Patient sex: M
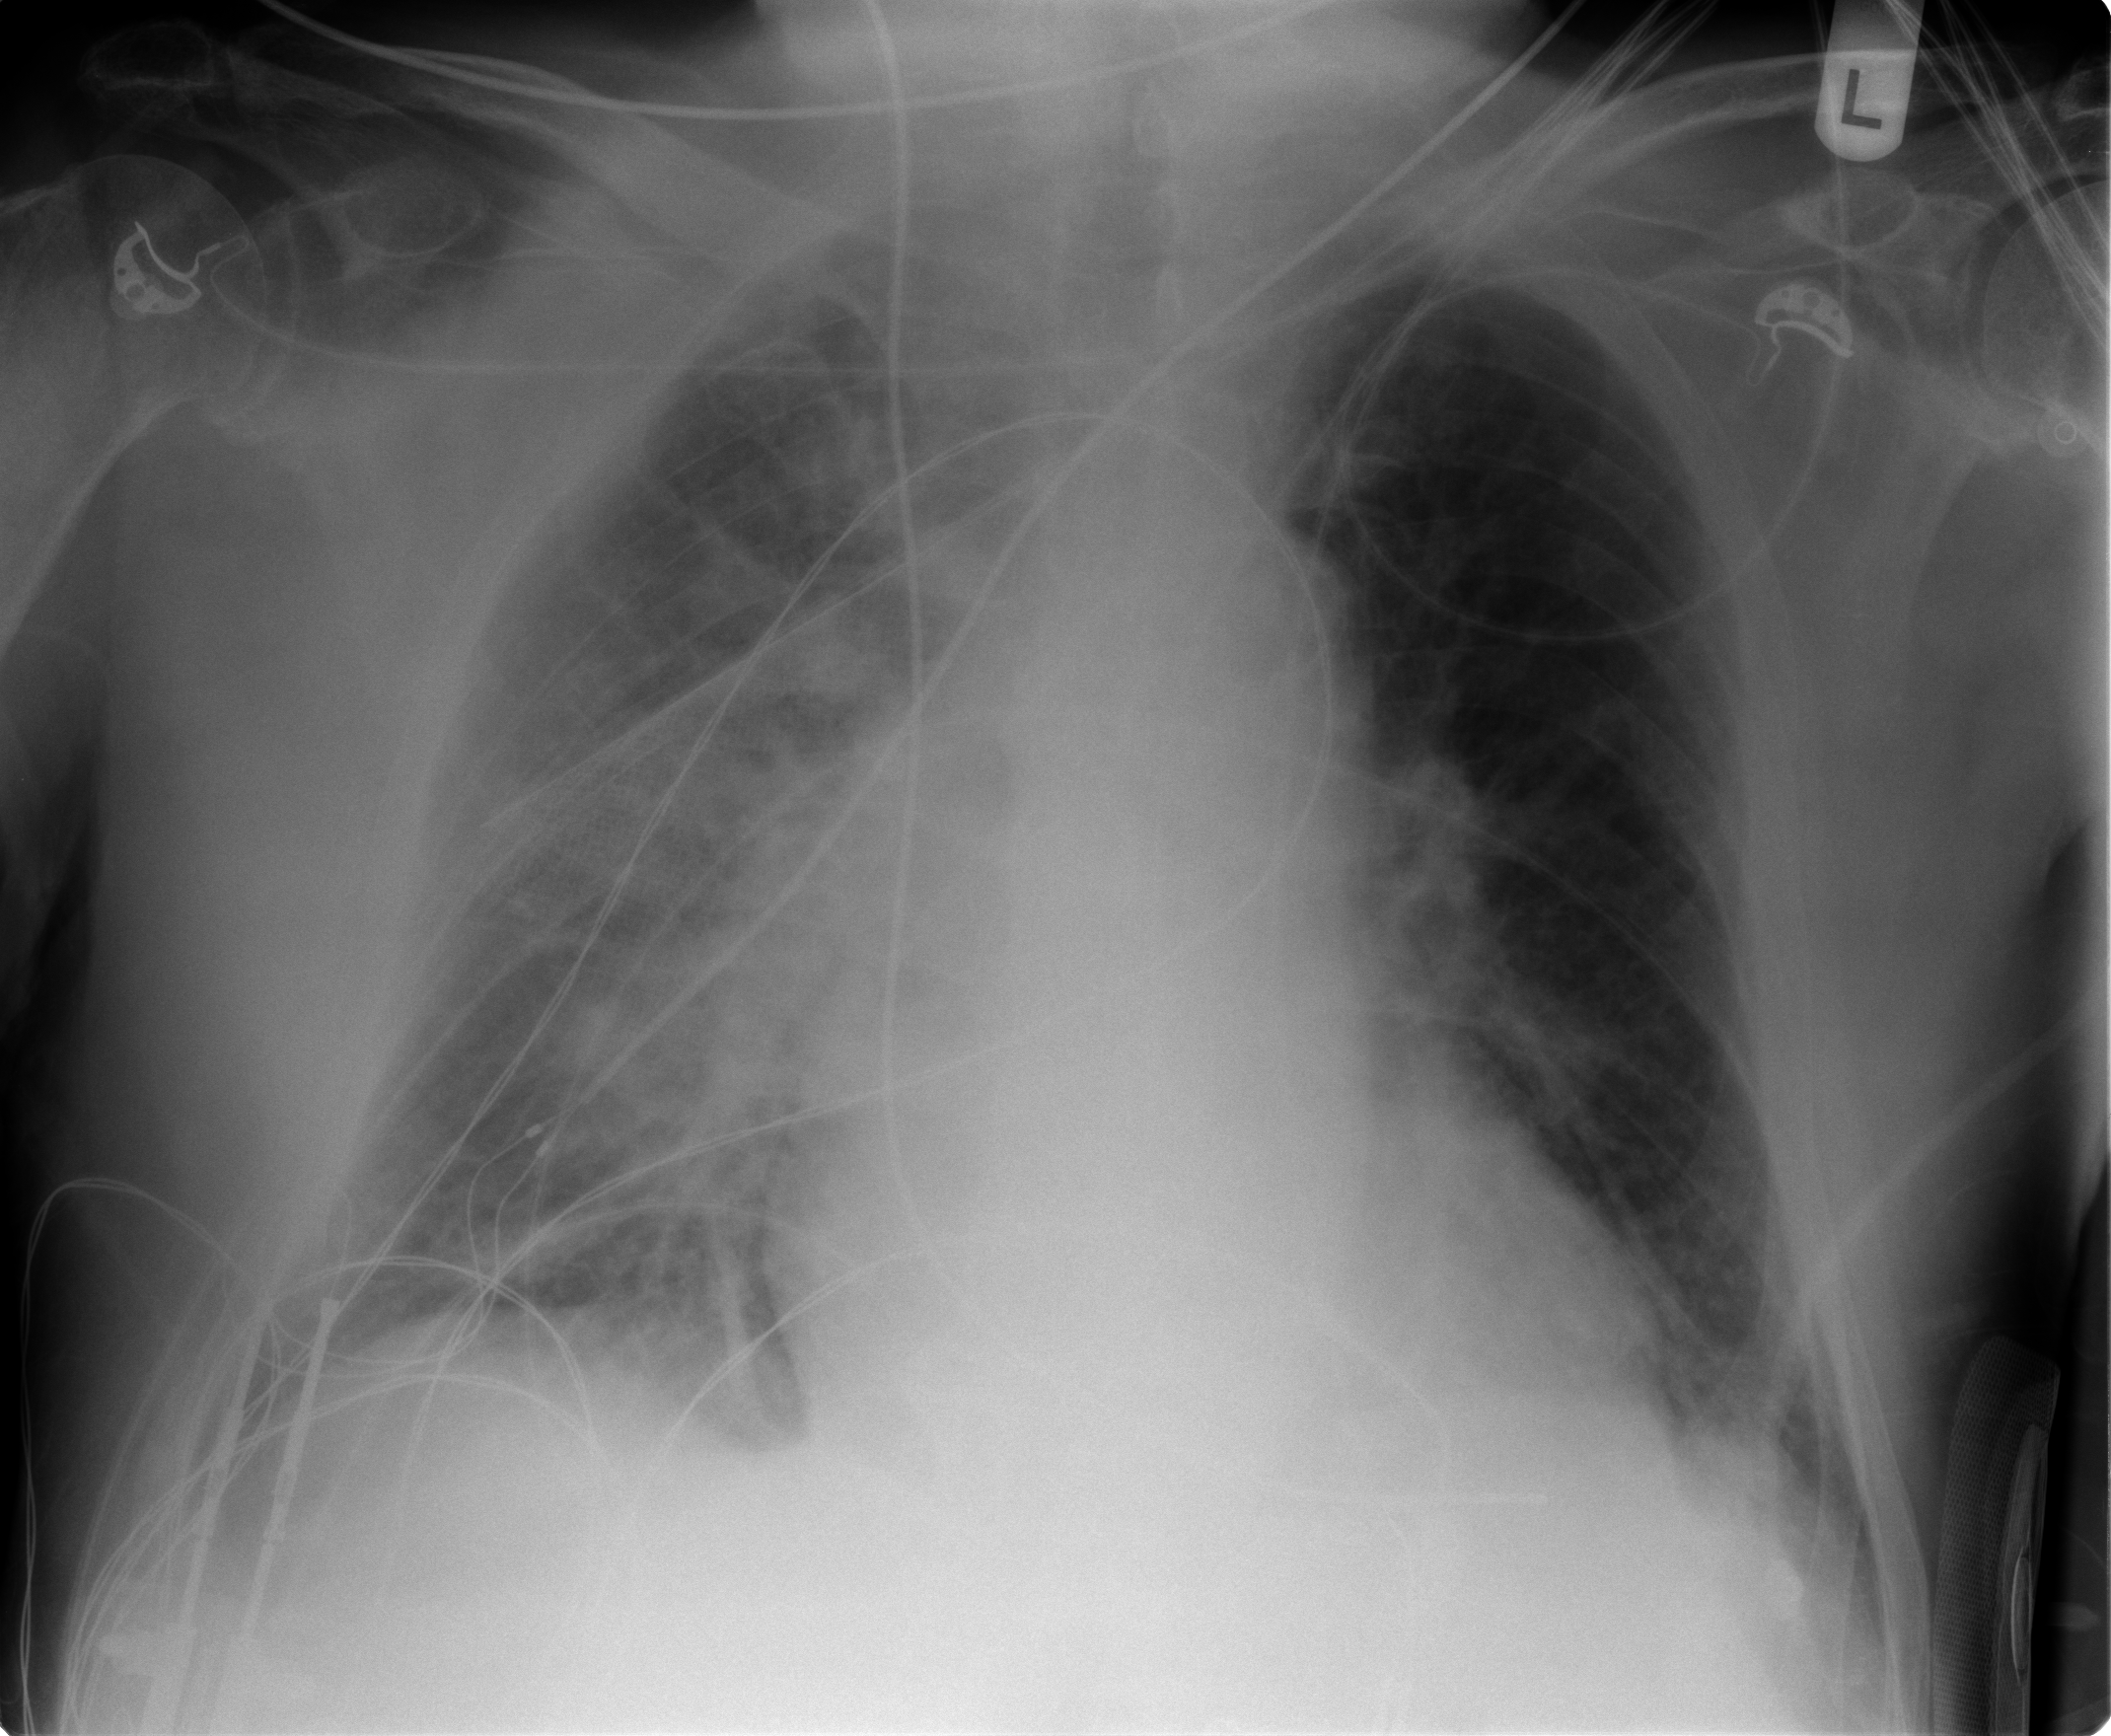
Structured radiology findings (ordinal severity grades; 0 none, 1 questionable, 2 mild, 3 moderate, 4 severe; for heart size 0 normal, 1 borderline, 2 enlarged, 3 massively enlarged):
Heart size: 0
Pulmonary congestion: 3
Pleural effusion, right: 2
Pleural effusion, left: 1
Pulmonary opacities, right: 3
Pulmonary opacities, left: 0
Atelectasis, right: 3
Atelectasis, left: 2